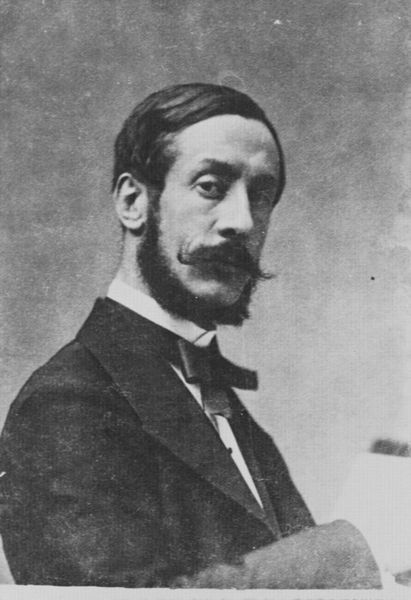
Titel: Alfred Musard (1828-1881)
Künstler: Gaspard-Félix Tournachon
Schlagwörter: hand, kopf, mann, schatten, weiß, grau, licht, mund, nase, ohr, schwarz, stirn, blick, schleife, anzug, bart, hemd, jacke, schnurrbart, arm, augen, kragen, portrait, porträt, auge, haare, mantel, brustbild, ohren, poträt, scheitel, weis, schnurbart, büste, fleige, fliege, jackett, kinnbart, revers, sakko, schnauzbart, schnauzer, weste, foto, fotografie, schwarz-weiß, scharz, backenbart, stehkragen, spitzbart, photo, halbprofil, flieg, oberlippenbart, scheife, daguerrotypie, sacko, mangel, zwirbel, scnurrbart, profiil, dunkehaarig, 1880, dagerre, überheichmeit, historisch, alt, männlich